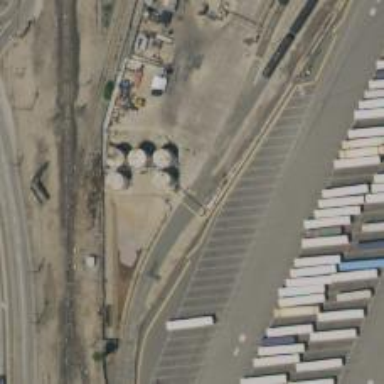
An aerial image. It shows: Railway spur service.